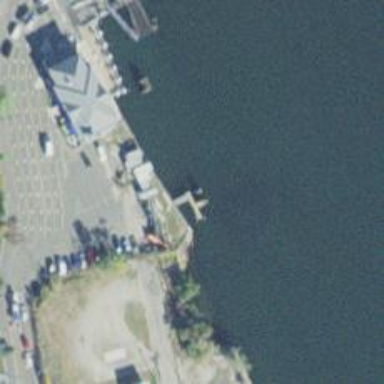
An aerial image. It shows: Man-made pier.